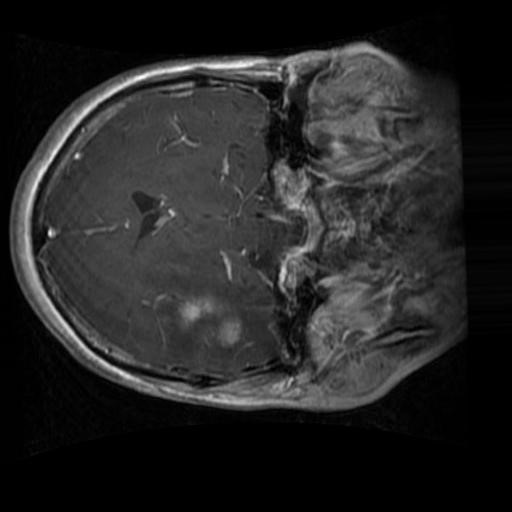
Label: brain_glioma